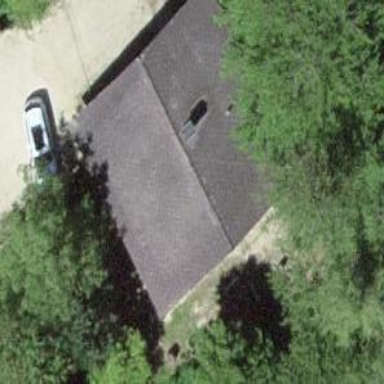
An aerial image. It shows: Cabin is depicted in the image.